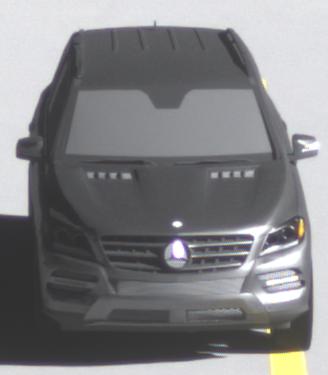
Make: Mercedes-Benz
Model: ML 350
Detailed model: M-Class (166)
Model produced from: 2011/11
Model produced until: 2014/10
Doors: 5
Color: gray
Road condition: dry road
Daytime: midday
Contrast: high contrast